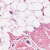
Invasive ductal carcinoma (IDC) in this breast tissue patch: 0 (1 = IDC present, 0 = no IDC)